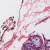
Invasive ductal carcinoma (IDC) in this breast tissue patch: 0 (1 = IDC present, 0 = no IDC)